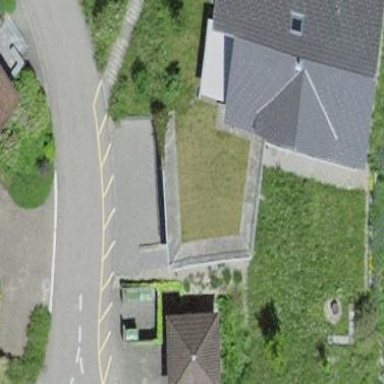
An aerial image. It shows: Residential building.